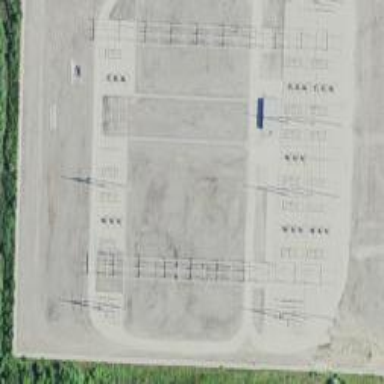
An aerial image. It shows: Transmission substation.